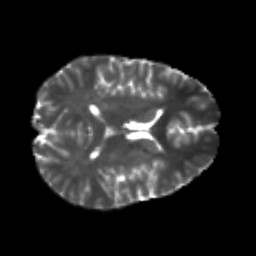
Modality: T2w
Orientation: axial
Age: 20
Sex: male
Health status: healthy
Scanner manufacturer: philips
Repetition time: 7.385 s
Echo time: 0.08599 s